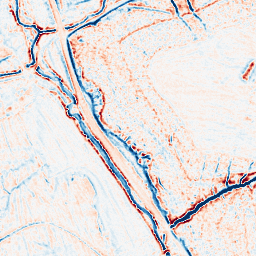
Category: edge_preserving
Decomposition family: bilateral
Decomposition parameters: d: 9
sigma_color: 50
sigma_space: 150
Upsampling method: cubic_mitchell
Upsampling parameters: scale: 8
Upsampling scale: 8